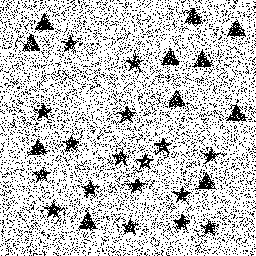
Squares: 0
Triangles: 11
Stars: 17
Total shapes: 28